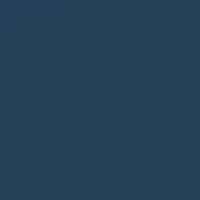
EUNIS habitat code: 14
Species observed at this site:
Chroicocephalus ridibundus
Phalacrocorax carbo
Larus michahellis
Podiceps cristatus
Fulica atra